Interaction volume radius: 5 \u00c5
Interaction volume height: 35 \u00c5
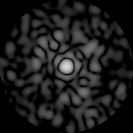
Disorder parameter: 0.7988